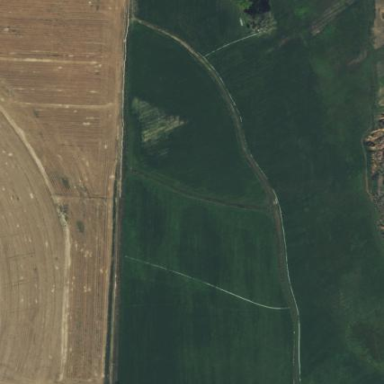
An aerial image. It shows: Afarmland with native pasture as the crop.